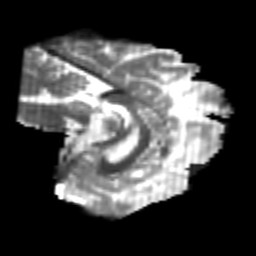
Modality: T2w
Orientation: sagittal
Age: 22
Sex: female
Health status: healthy
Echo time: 0.074 s